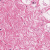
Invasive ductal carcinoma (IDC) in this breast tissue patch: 0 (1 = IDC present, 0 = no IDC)